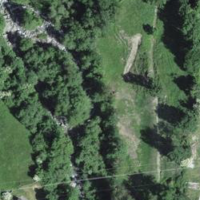
EUNIS habitat code: 41
Species observed at this site:
Asplenium trichomanes
Stachys sylvatica
Vincetoxicum hirundinaria
Geum urbanum
Psophus stridulus